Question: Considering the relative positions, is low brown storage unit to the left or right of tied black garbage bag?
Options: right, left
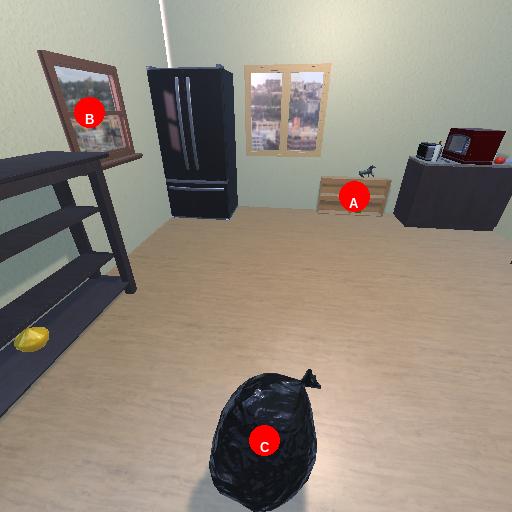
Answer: right